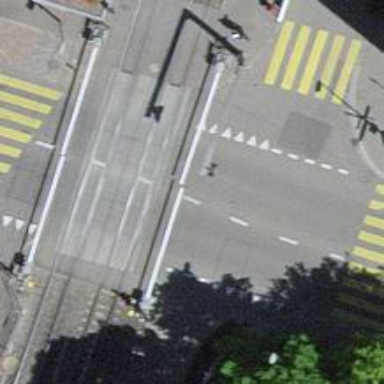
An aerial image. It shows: Level railway crossing with lights and double half barrier.